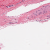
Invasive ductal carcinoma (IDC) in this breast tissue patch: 0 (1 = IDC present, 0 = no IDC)